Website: macys
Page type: billing-address
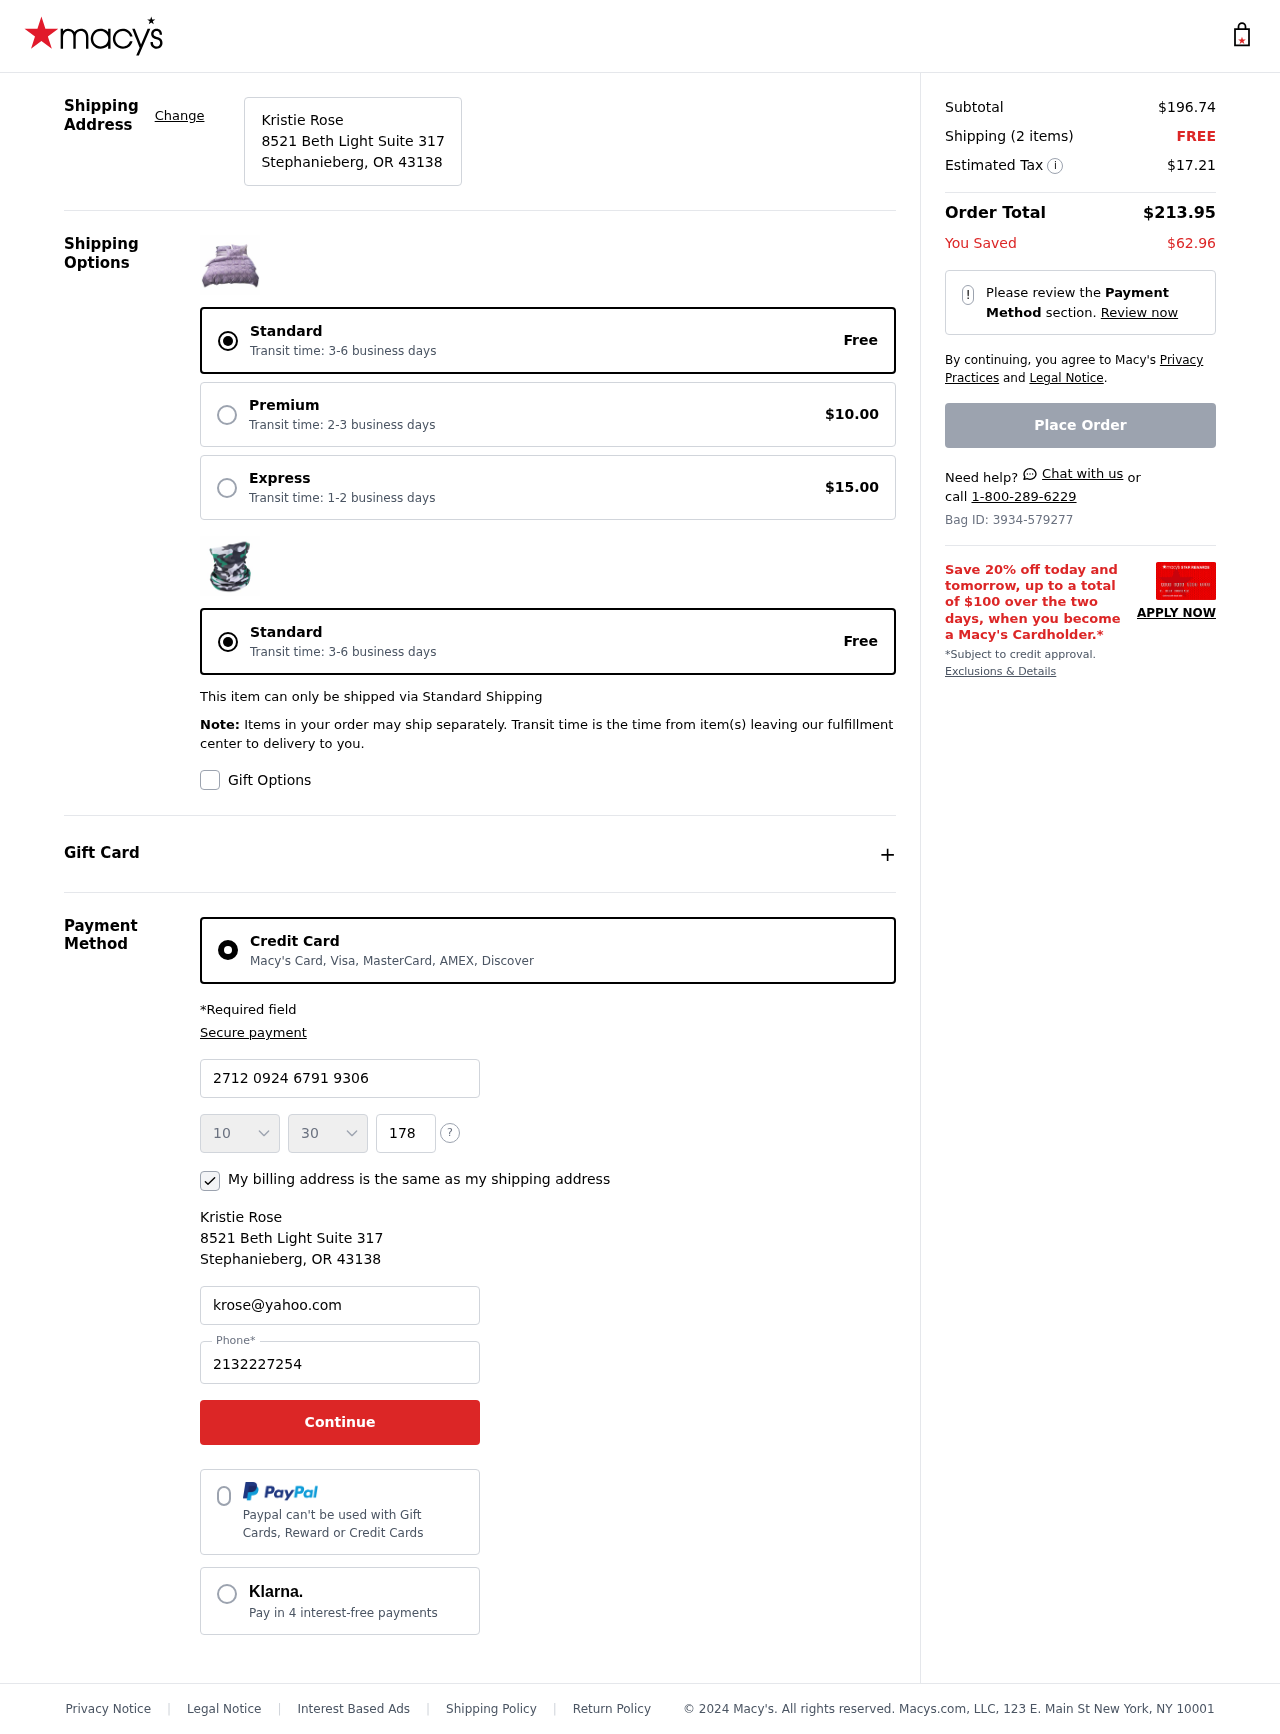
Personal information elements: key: PII_CARD_CVV
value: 178
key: PII_CARD_EXPIRY_MONTH
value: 10
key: PII_CARD_EXPIRY_YEAR
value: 30
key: PII_CARD_NUMBER
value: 2712 0924 6791 9306
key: PII_CITY_STATE_ZIP
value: Stephanieberg, OR 43138
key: PII_EMAIL
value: krose@yahoo.com
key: PII_FULLNAME
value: Kristie Rose
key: PII_PHONE
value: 2132227254
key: PII_STREET
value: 8521 Beth Light Suite 317
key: PII_FULLNAME2
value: Kristie Rose
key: PII_STREET2
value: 8521 Beth Light Suite 317
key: PII_CITY_STATE_ZIP2
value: Stephanieberg, OR 43138
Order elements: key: ORDER_SUBTOTAL
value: $196.74
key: ORDER_NUM_ITEMS
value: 2
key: ORDER_SHIPPING_COST
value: FREE
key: ORDER_TAX
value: $17.21
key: ORDER_TOTAL
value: $213.95
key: ORDER_SAVINGS
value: $62.96
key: ORDER_ID
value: Bag ID: 3934-579277